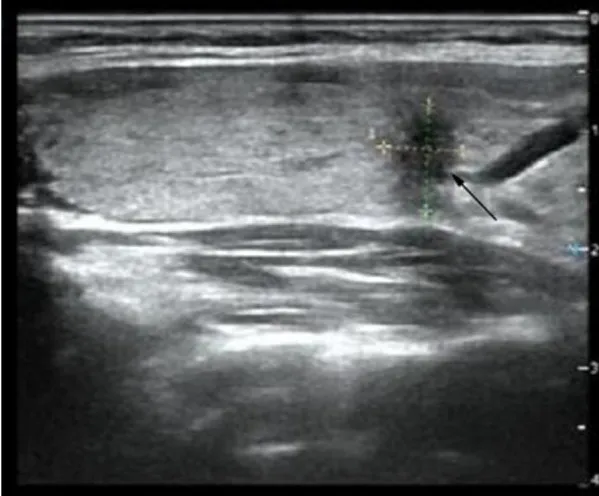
Ultrasound image expresses a thyroid nodule (0.70 cm x 0.70 cm x 0.90 cm) located at the inferior thyroid on the right side (shown by a black arrow).
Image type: radiology (ultrasound)